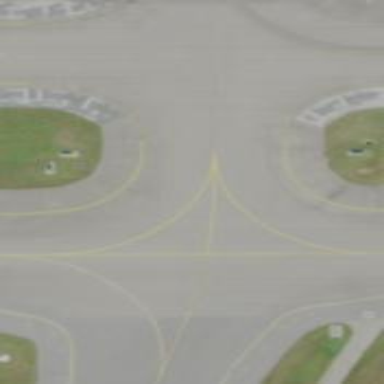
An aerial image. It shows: Image of taxiway at airport.